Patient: sex M, age 31
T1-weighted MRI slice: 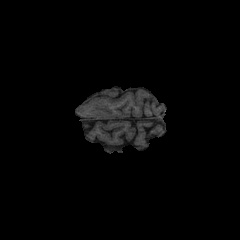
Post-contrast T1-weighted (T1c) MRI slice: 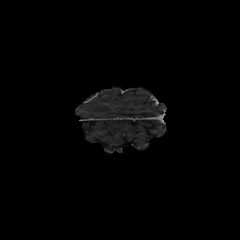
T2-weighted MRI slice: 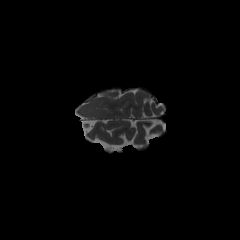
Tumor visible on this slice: no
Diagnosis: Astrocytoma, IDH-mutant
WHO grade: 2